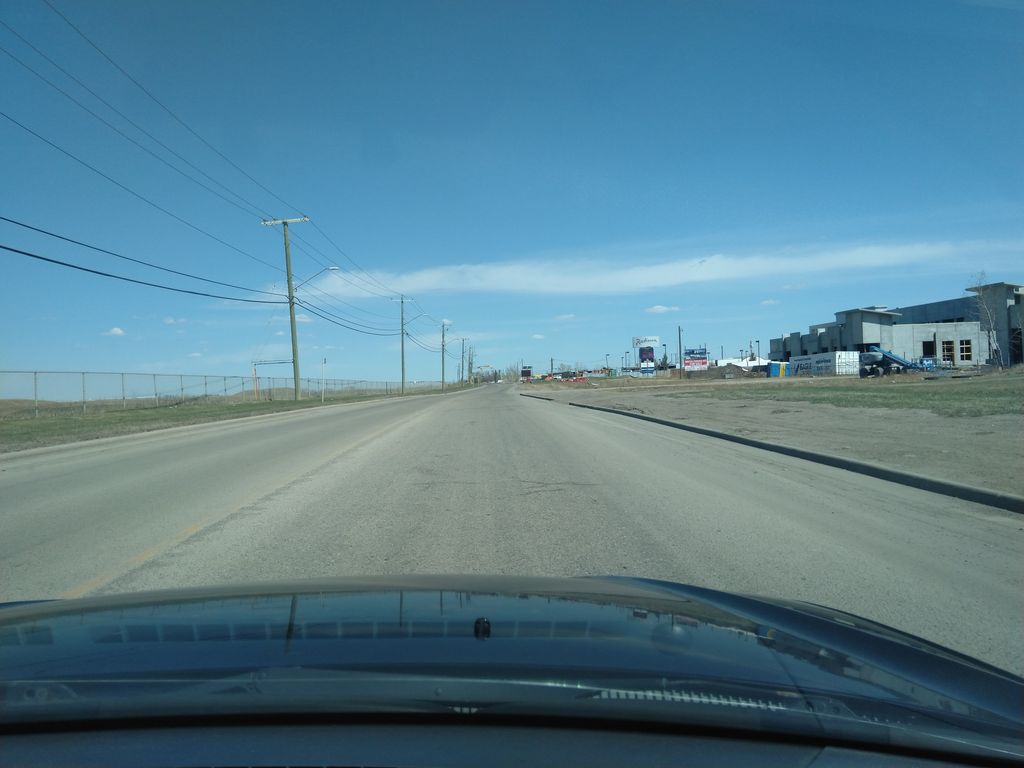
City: calgary